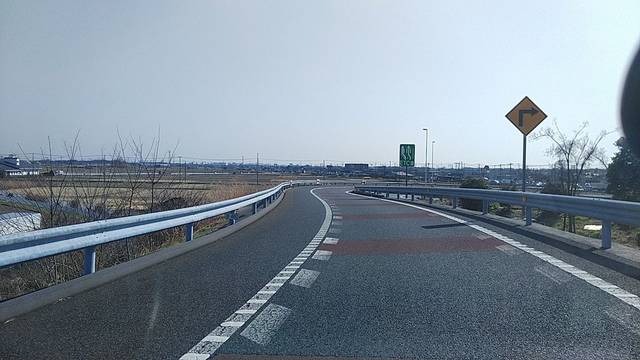
Region: Japan
Coordinates: 35.982, 139.467